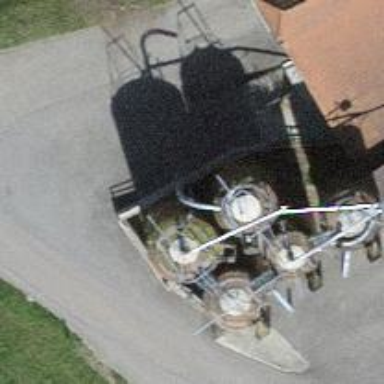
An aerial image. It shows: Silo.